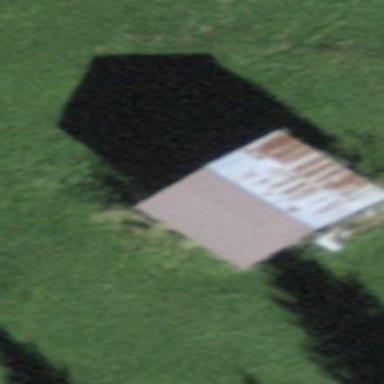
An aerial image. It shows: Rural barn.